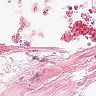
Metastatic tissue present: no